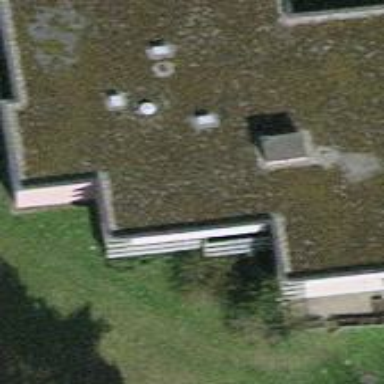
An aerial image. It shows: Building with apartments and flat roof.